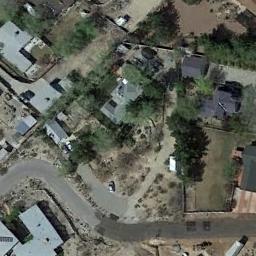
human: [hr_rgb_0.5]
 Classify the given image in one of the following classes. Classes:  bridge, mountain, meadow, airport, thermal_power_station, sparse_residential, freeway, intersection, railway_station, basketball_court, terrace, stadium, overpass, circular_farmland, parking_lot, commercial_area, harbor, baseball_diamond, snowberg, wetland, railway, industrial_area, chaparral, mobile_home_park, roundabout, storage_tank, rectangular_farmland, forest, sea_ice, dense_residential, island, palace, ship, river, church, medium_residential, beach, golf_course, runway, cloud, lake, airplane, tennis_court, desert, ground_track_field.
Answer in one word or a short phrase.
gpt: sparse_residential